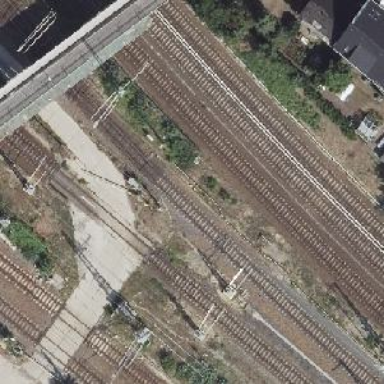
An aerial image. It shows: Railway signal.